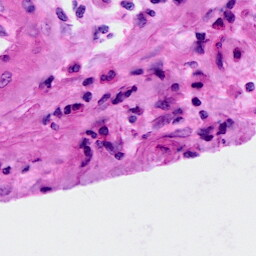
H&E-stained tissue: Cervix